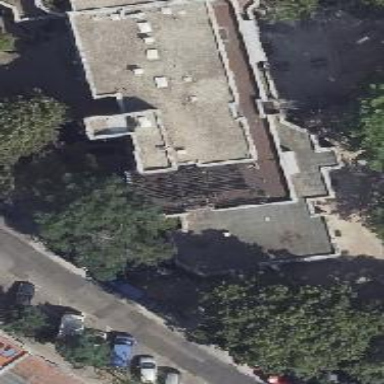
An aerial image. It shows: Part of building is shown in the image.